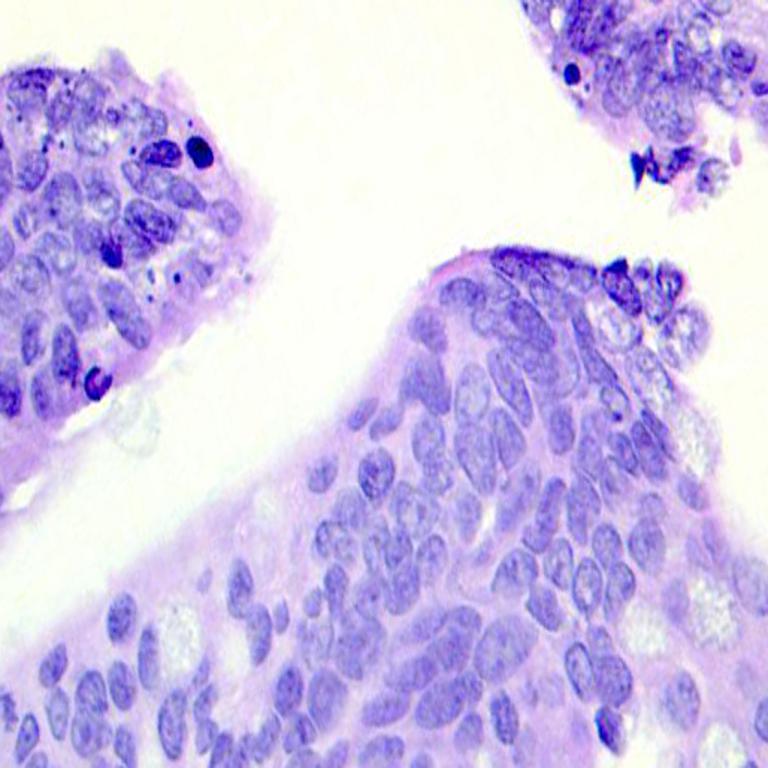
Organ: colon
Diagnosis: adenocarcinomas